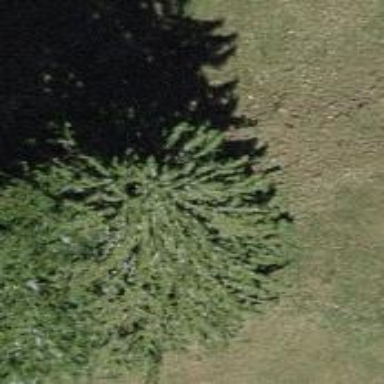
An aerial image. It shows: Evergreen needle-leaved tree typically found in agricultural areas.